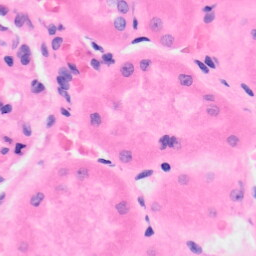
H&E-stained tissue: Kidney